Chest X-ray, PA view. Patient: 64 years old, sex F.
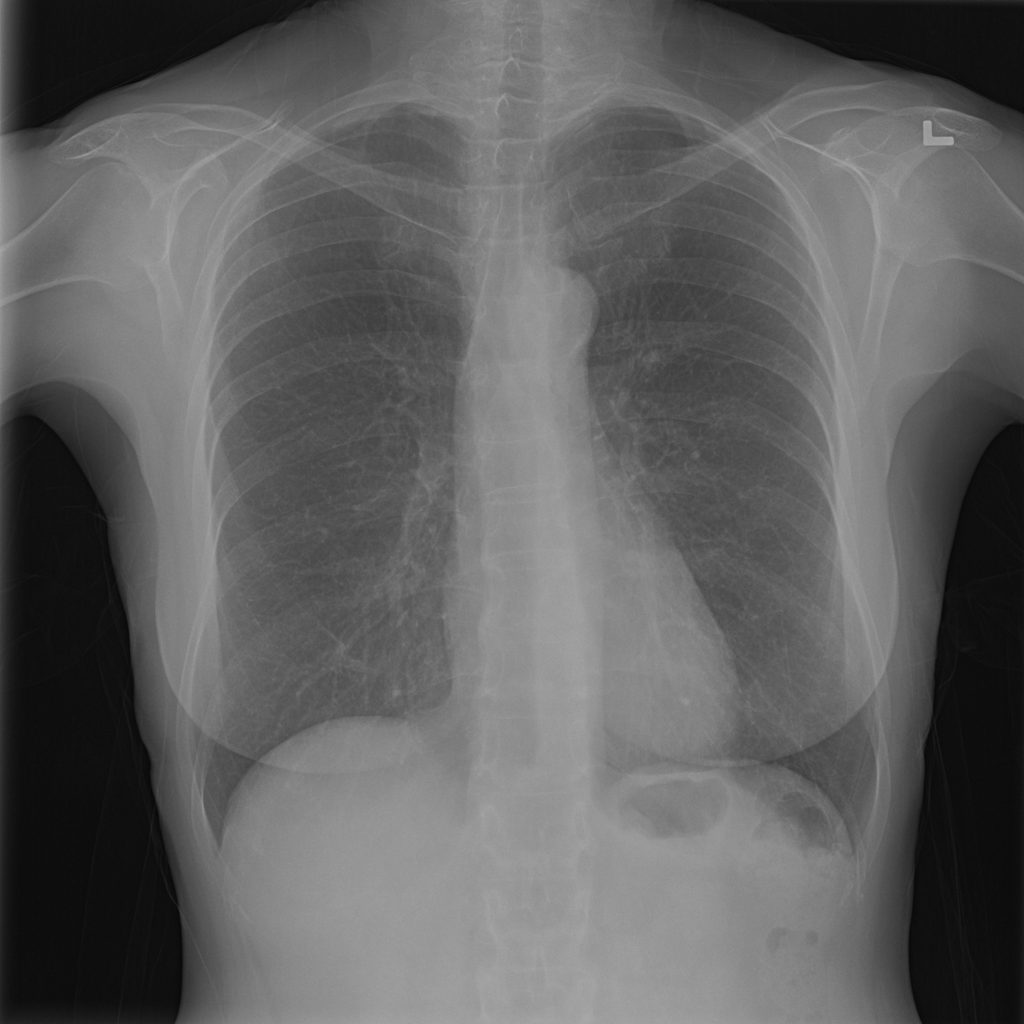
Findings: No Finding